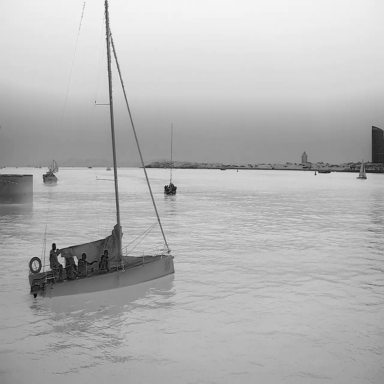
There are four objects shown in the infrared image, including a bulk_carrier, and three sailboats.